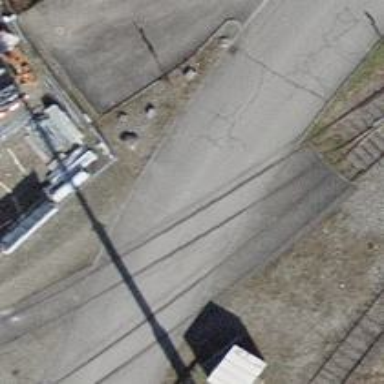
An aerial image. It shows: Level crossing along the railway.